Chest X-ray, PA view. Patient: 34 years old, sex M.
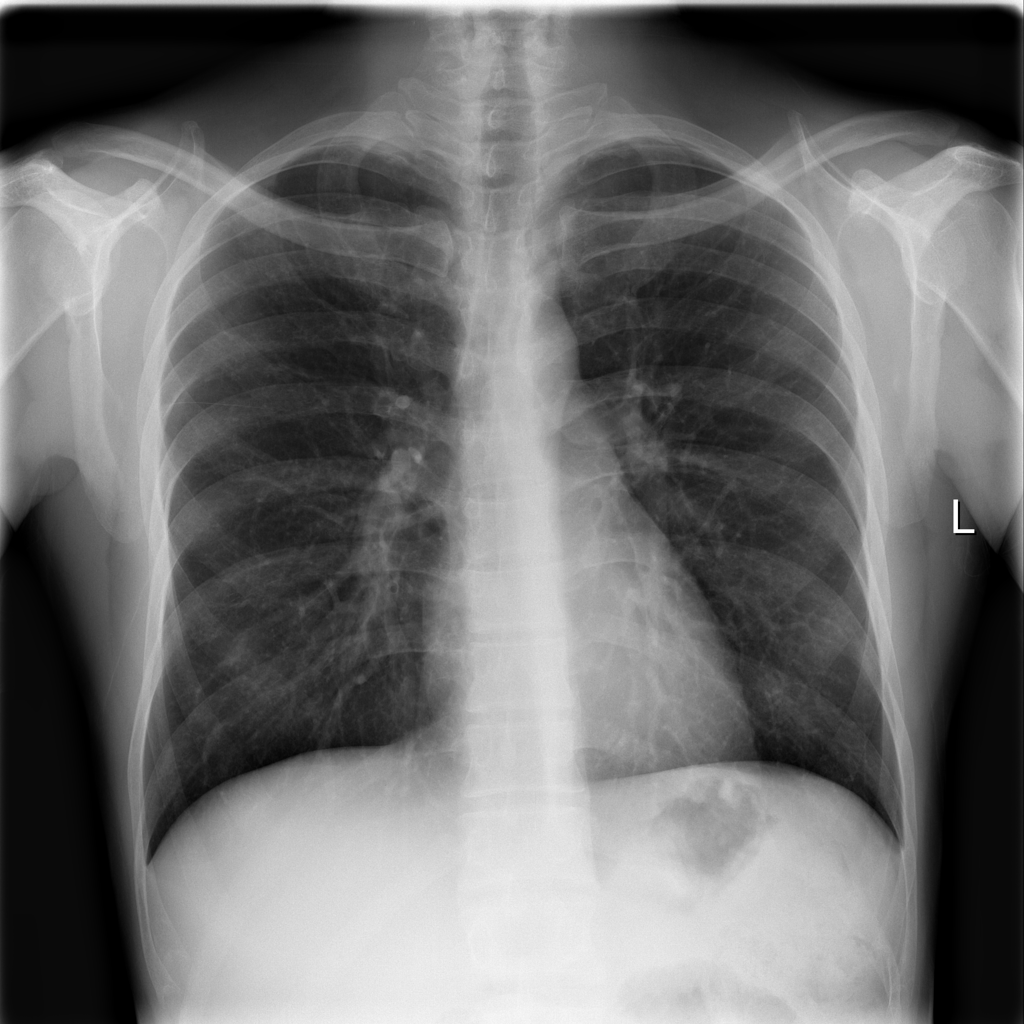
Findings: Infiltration